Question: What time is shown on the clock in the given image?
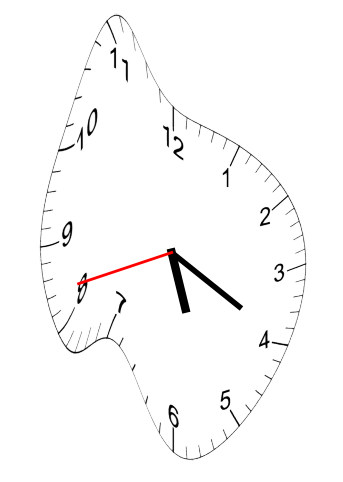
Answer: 05:19:42